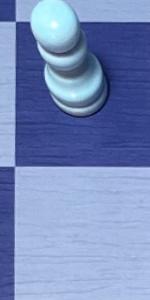
Label: Empty